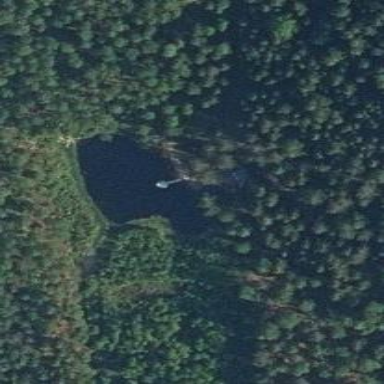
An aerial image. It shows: Pond with natural water.